Question: I am trying to connect to a Queue Manager via IBM WebSphere MQ Explorer.
The Queue Manager Name, Host, Port and Channel are all correct. But I and am getting the following error:
Queue manager not available for connection - reason .
The attempt to connect to the queue manager failed. This could be because the queue manager is incorrectly configured to allow a connection from this system, or the connection has been broken.
Ensure that the queue manager is running. If the queue manager is running on another computer, ensure it is configured to accept remote connections.

When I login to the server I see that the queue manager is running:
'''
@:/home/mqm #strmqm fooQueueMgr
WebSphere MQ queue manager running.
'''
'''
@:/home/mqm #dspmqver
Name: WebSphere MQ
Version: 7.0.0.0
CMVC level: p000-L080603
BuildType: IKAP - (Production)
'''
Any insight?
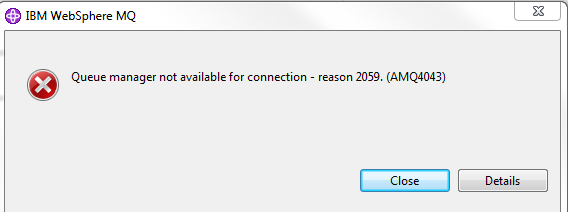
Answer: I stopped the queue manager then started it. After this I was able to connect via IBM WebSphere MQ Explorer.
'''
@:/home/mqm #endmqm fooQueueMgr
Waiting for queue manager 'fooQueueMgr' to end.
01/08/15 21:28:01 AMQ9604: Channel 'fooChannel1' terminated unexpectedly
01/08/15 21:28:01 AMQ9604: Channel 'fooChannel2' terminated unexpectedly
Waiting for queue manager 'fooQueueMgr' to end.
Quiesce request accepted. The queue manager will stop when all outstanding work
is complete.
@:/home/mqm #strmqm fooQueueMgr
WebSphere MQ queue manager 'fooQueueMgr' starting.
5 log records accessed on queue manager 'fooQueueMgr' during the log replay phase.
Log replay for queue manager 'fooQueueMgr' complete.
Transaction manager state recovered for queue manager 'fooQueueMgr'.
WebSphere MQ queue manager 'fooQueueMgr' started.
'''
I still want to know how to prevent this manual intervention in the future.